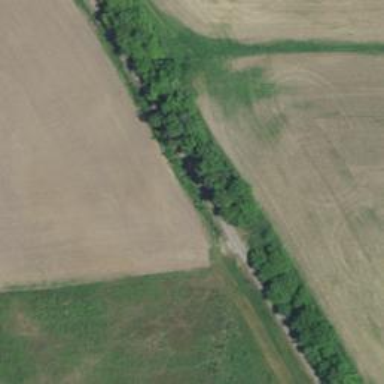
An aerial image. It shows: Abandoned railway next to asphalt cycleway. The area is suitable for Nordic skiing.